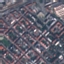
Land use / land cover: Residential